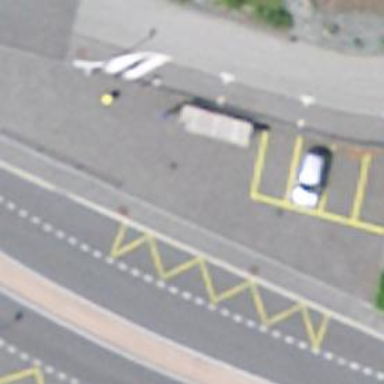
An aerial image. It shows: Bus stop with shelter.